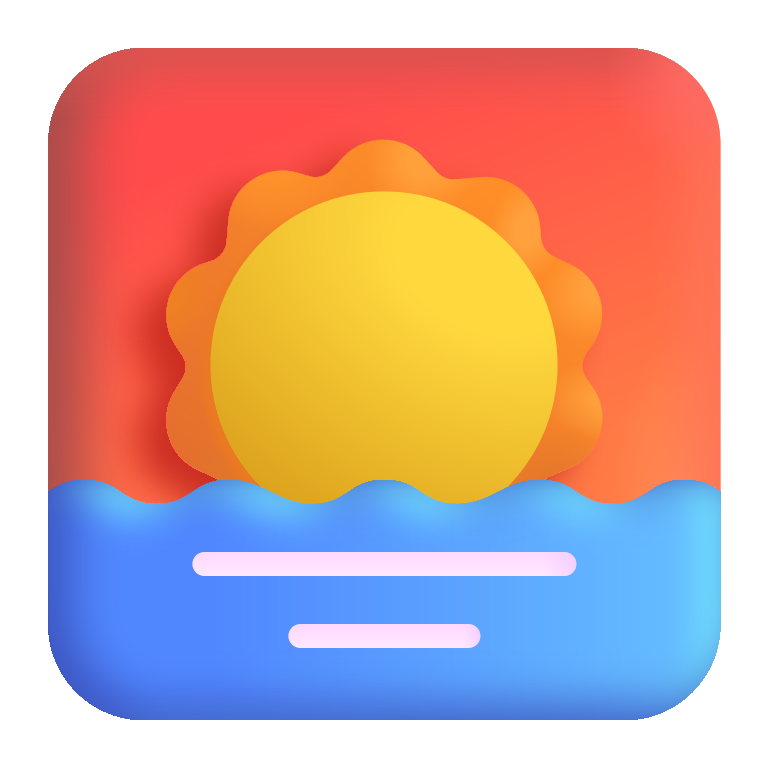
sunrise color